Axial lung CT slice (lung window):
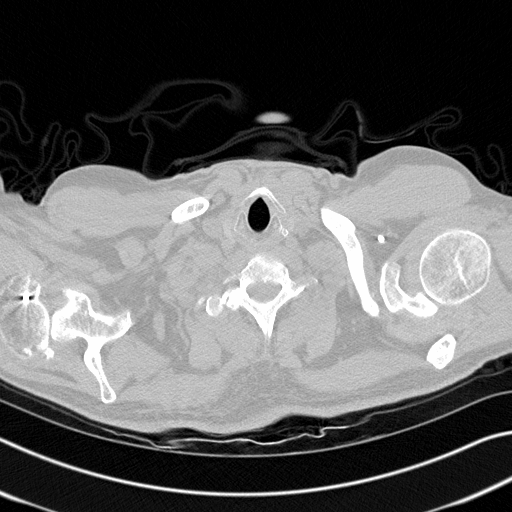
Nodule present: no